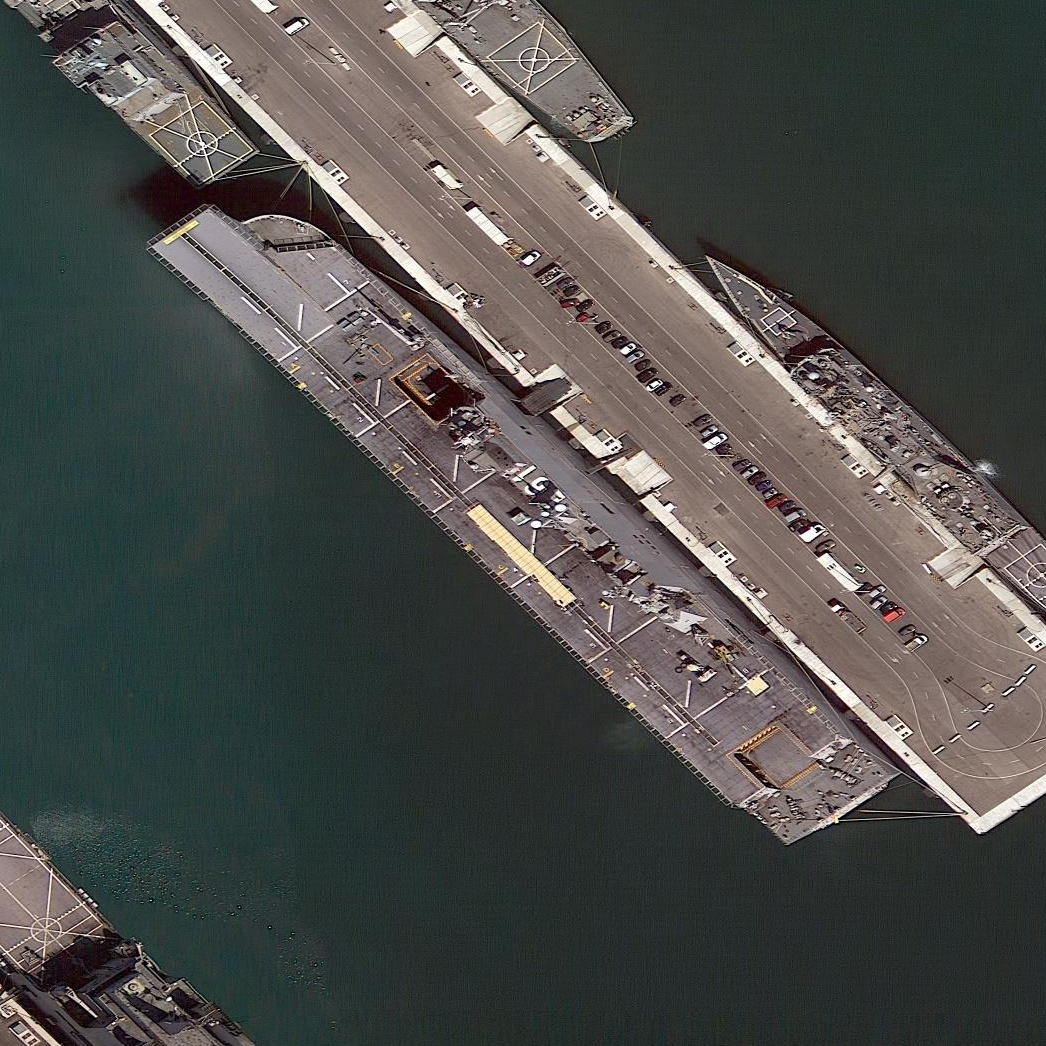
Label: Juan_Carlos_I_Strategic_Projection_Ship